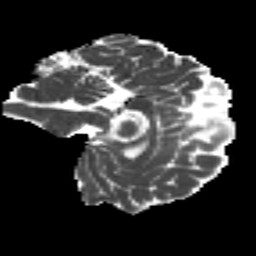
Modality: MD
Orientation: sagittal
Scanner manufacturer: siemens
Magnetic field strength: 3 T
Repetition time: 4.16 s
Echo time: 0.0806 s